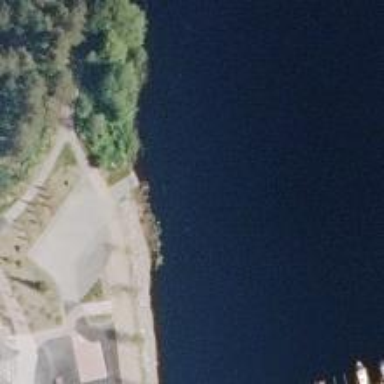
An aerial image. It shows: Slipway on leisure land.